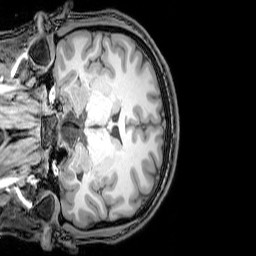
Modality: T1w
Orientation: coronal
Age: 24
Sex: male
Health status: healthy
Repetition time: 0.081 s
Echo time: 0.037 s